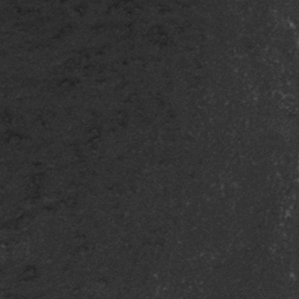
Label: frost